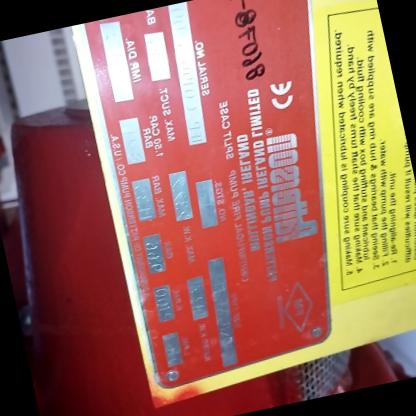
Klasa: tabliczka-znamionowa